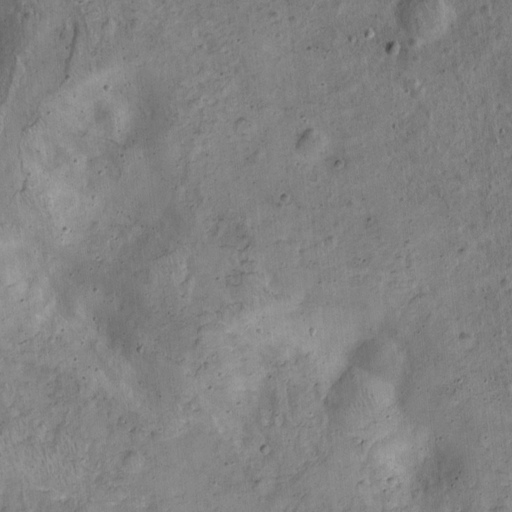
Classes present: Background, Cone